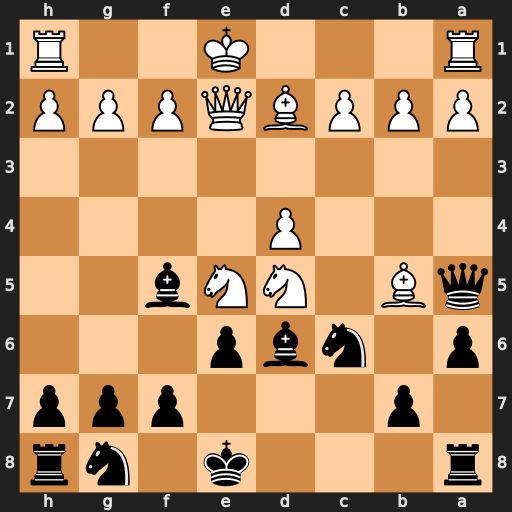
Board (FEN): r3k1nr/1p3ppp/p1nbp3/qB1NNb2/3P4/8/PPPBQPPP/R3K2R
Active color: b
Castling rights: KQkq
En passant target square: -
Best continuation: Qxb5 Qxb5 axb5